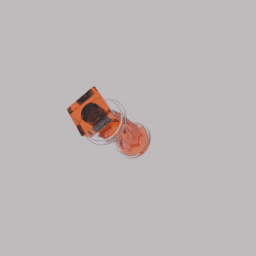
Label: tools